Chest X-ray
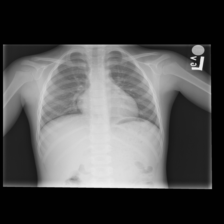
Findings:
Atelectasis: negative
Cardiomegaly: negative
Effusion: negative
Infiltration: negative
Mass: negative
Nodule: negative
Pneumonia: negative
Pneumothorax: negative
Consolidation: negative
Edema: negative
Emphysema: negative
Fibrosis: negative
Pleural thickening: negative
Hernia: negative